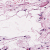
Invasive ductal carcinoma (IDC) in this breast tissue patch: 0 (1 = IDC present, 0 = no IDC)